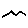
Label: zigzag